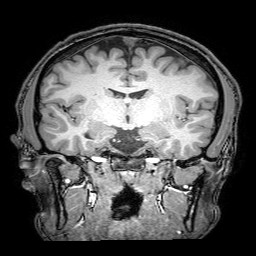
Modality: T1w
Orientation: sagittal
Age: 22
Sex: male